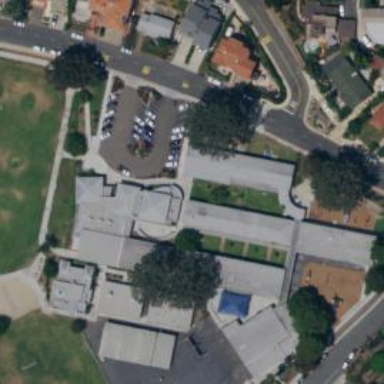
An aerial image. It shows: School.